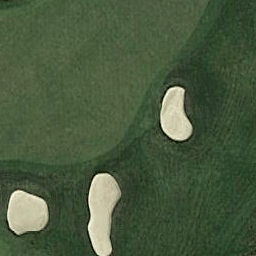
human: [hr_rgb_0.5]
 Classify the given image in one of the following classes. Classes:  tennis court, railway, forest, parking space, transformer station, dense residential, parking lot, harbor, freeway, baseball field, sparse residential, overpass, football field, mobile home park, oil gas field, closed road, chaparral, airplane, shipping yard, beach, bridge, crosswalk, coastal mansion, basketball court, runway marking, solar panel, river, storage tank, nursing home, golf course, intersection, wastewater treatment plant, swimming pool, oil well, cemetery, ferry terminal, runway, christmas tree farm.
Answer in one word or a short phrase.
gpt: golf course